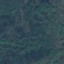
Label: Forest